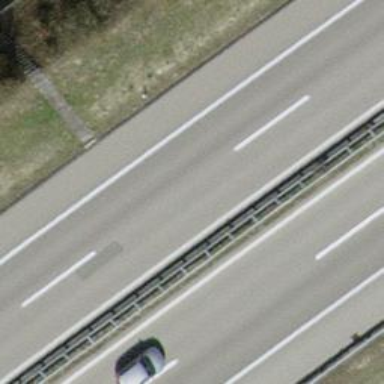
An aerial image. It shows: View of motorway.